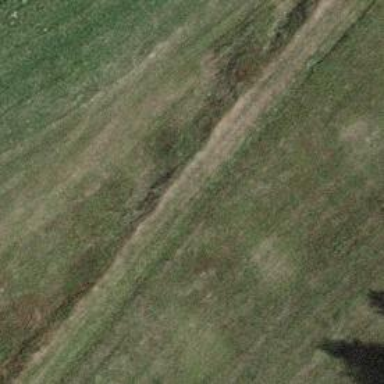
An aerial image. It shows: Track with grade 4 track type.